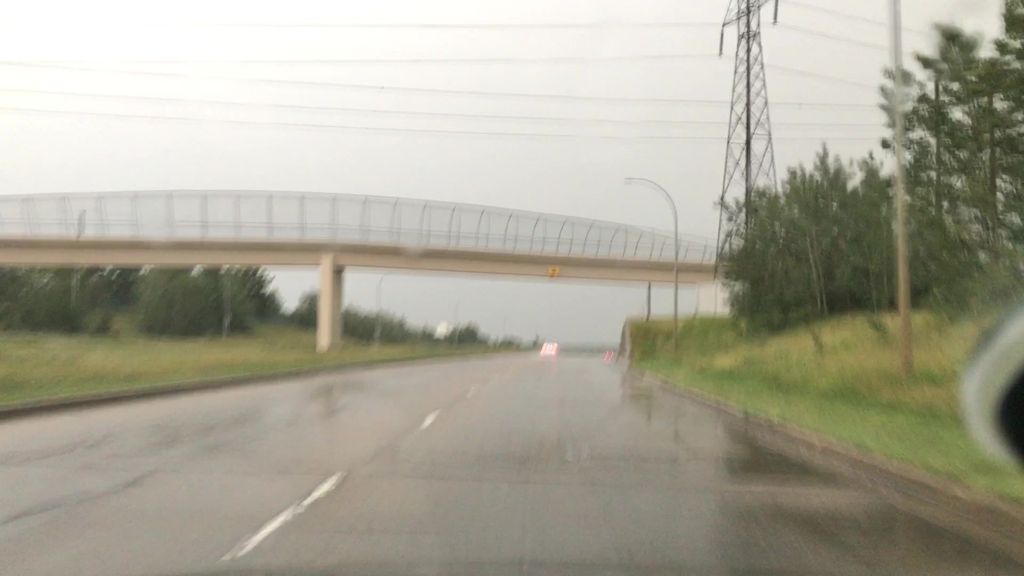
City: edmonton